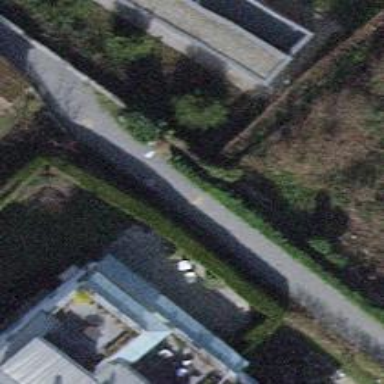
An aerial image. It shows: Hedge acting as barrier.